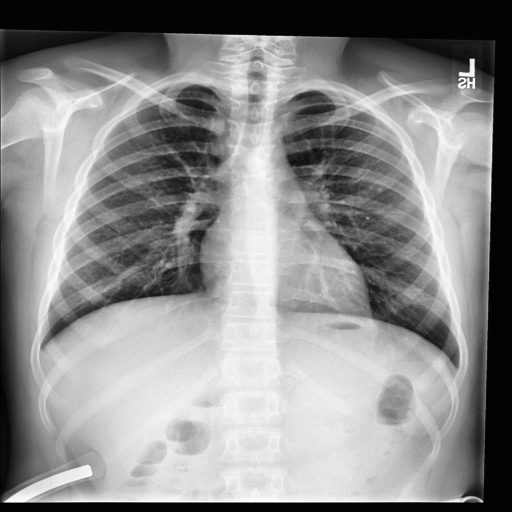
Finding: NORMAL